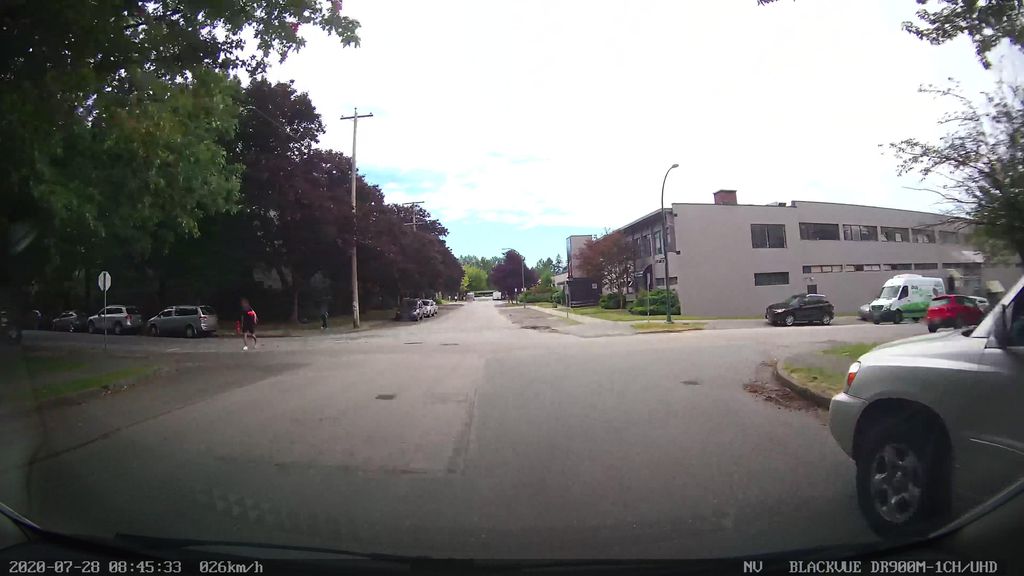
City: vancouver